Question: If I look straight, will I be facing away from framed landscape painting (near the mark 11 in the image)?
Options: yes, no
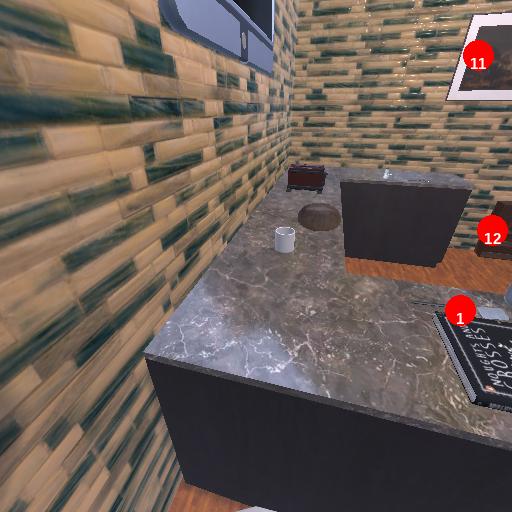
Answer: yes